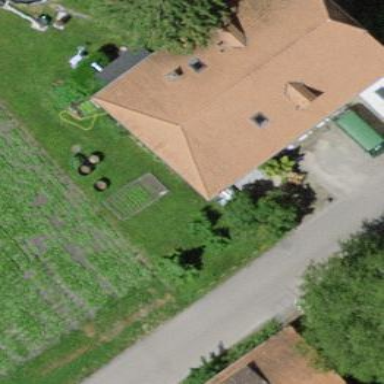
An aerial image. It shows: Farm building.